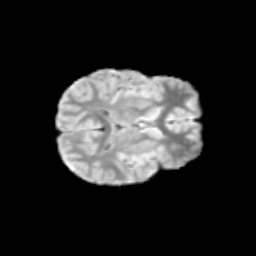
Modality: T2w
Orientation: axial
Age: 13
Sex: female
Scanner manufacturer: siemens
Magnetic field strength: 3 T
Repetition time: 3.8 s
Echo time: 0.07 s